Question: I noticed something interesting today using <URL> and json_decode/json_encode. Here is the code:
'''
echo "<h3>1) array as string</h3>";
$sa = '["item1","item2","item3"]';
var_dump($sa);
echo "<h3>2) array as string decoded</h3>";
$sad = json_decode($sa);
var_dump($sad);
echo "<h3>3) array as string decoded, then encoded again. <small>(Note it's the same as the original string)</small></h3>";
$sade = json_encode($sad);
var_dump($sade);
echo "<h3>4) Unset decoded</h3>";
unset($sad[0]);
var_dump($sad);
echo "<h3>5) Encode unset array. <small>(Expecting it to look like original string minus the unset value)</small></h3>";
$ns = json_encode($sad);
var_dump($ns);
echo "<h3>6) Decode Encoded unset array</h3>";
var_dump(json_decode($ns));
'''
and the result:
So my question is: Why does unset() change the way json_encode makes it a string? And how can I achieve the same string format as the original?
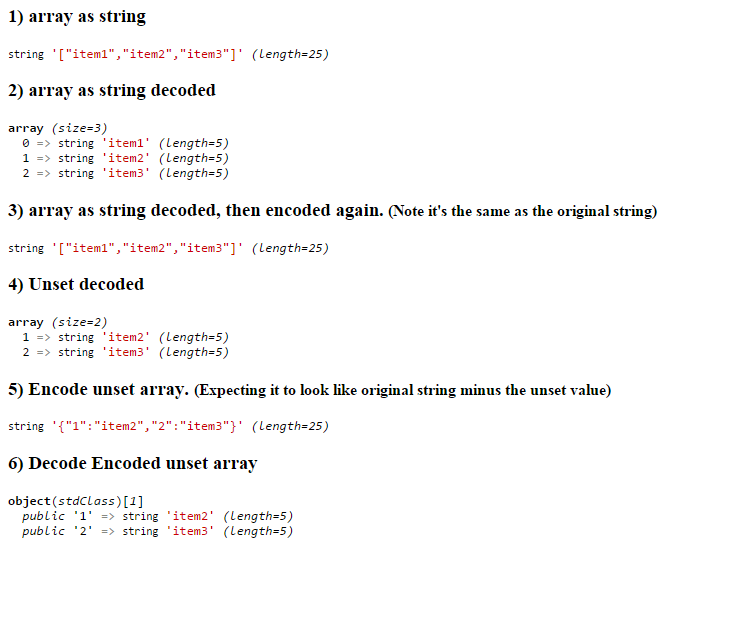
Answer: json doesn't need to include the keys for a contiguous key sequence from offset zero.
Unsetting a value from a standard enumerated array leaves a gap in the sequence of keys for that array, it doesn't adjust the remaining keys in any way; so the json needs to reflect this difference by including the keys
If you want to reset the keys to a contiguous sequence from offset 0 again, then
'''
unset($sad[0]);
$sad = array_values($sad);
'''
and then json encode/decode again
<URL>